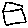
Label: house